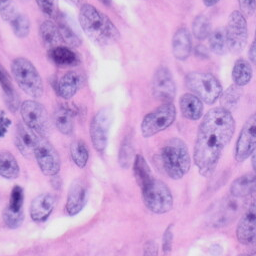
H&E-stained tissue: Skin